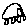
Label: car